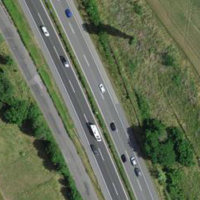
EUNIS habitat code: 57
Species observed at this site:
Milvus milvus